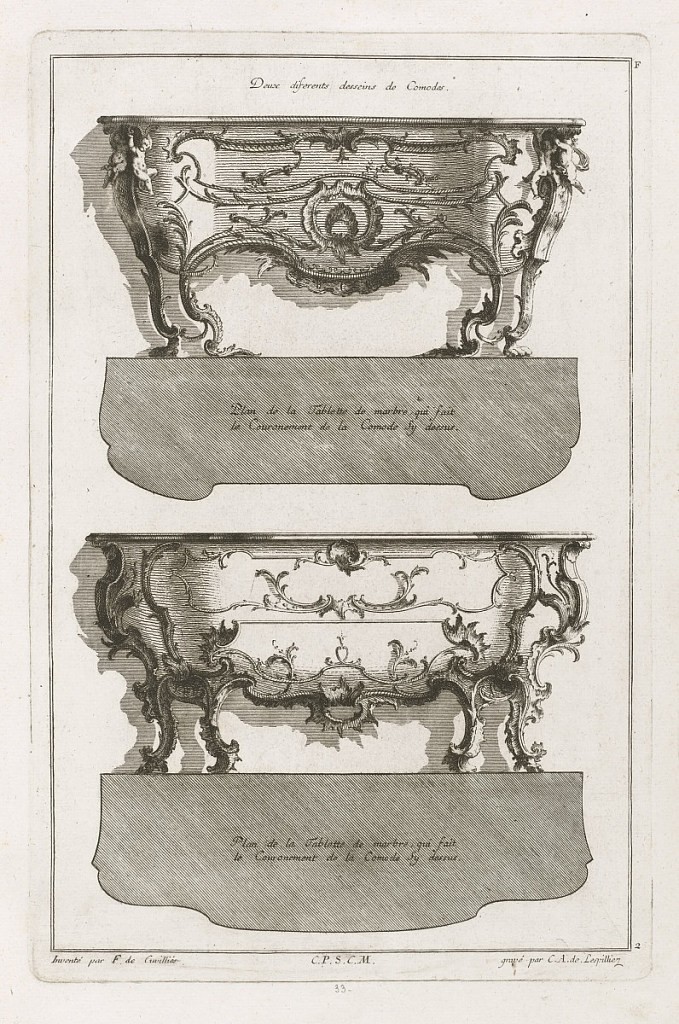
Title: Deux diferents desseins de Comodes
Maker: François de Cuvilliés the Elder, Belgian, 1695 - 1768
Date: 1745
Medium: Etching, engraving on off-white laid paper
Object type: Print
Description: Elevations of designs for two dressers with the plans of the marble dresser tops below. The dressers are decorated with ornament motifs including scrolls, rinceaux, putti, claw feet, batwings. The plate is signed and numbered.